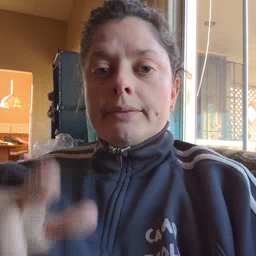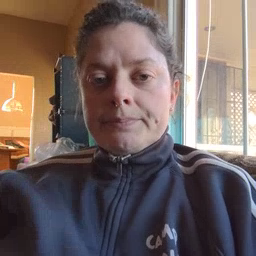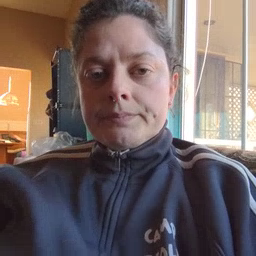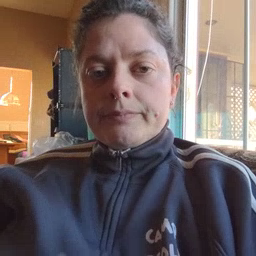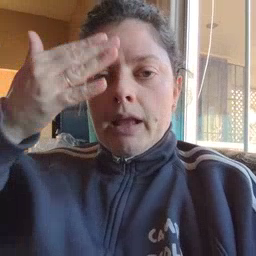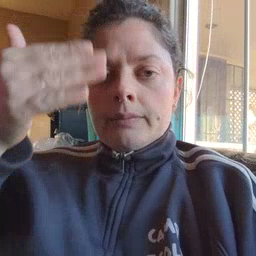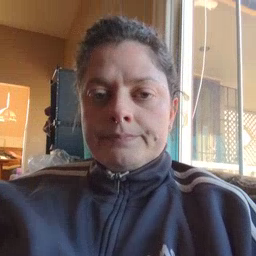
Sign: flag